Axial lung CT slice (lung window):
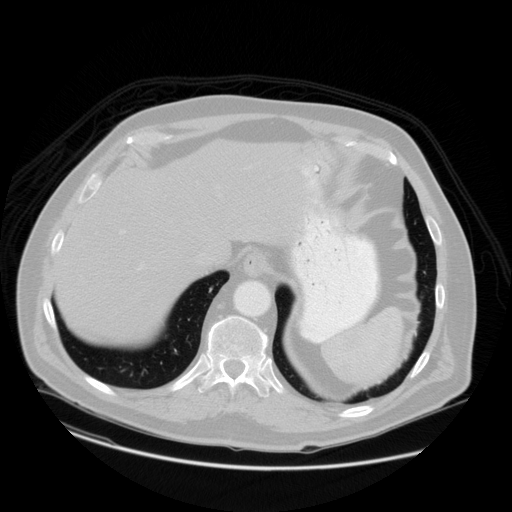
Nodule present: no